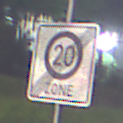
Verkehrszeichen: EndeZone20
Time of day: Night
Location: Outdoor (Suburban)
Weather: PartlyCloudy
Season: NotSpecified
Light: Artificial